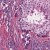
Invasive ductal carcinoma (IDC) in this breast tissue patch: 0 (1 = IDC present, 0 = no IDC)